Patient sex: F
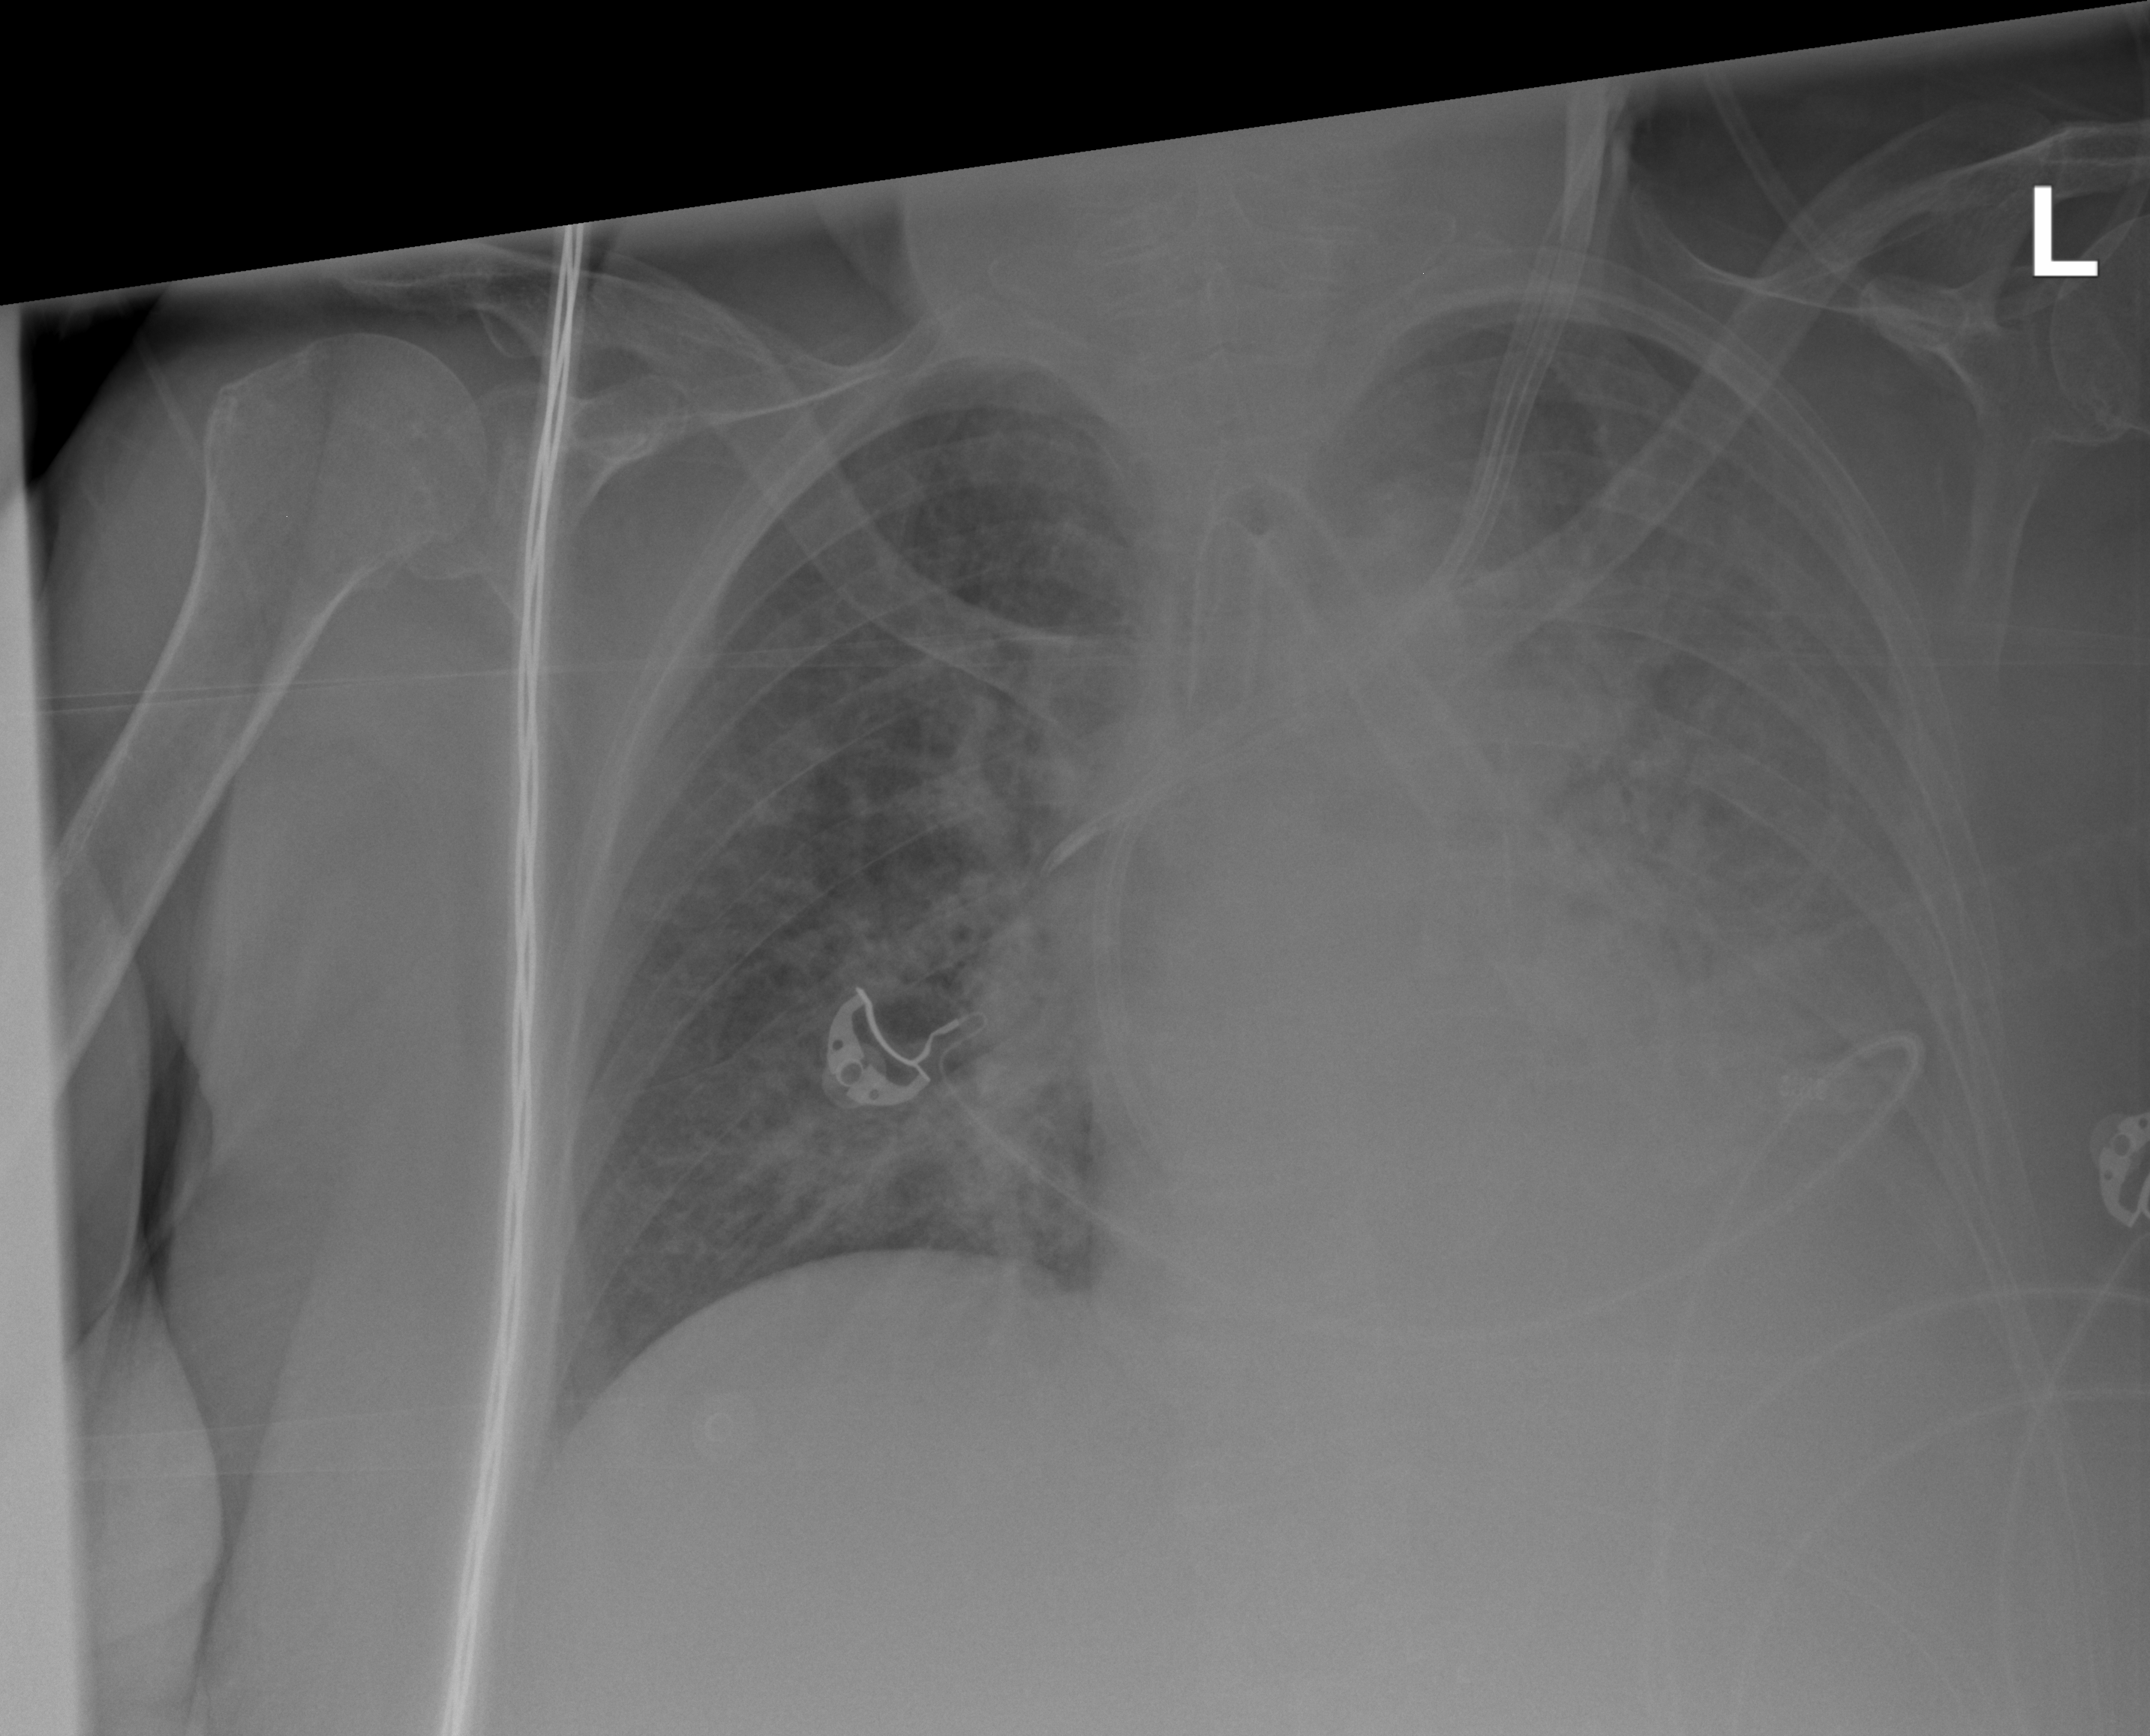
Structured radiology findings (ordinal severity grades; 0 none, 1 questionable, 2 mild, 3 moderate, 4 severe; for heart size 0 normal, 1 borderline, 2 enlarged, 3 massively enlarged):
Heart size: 2
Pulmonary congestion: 2
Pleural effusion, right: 0
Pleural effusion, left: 3
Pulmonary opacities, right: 2
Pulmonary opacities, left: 3
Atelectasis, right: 2
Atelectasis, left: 3